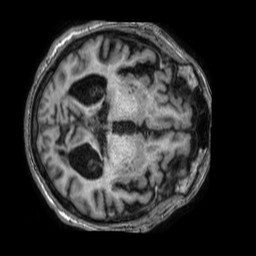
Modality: T1w
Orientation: axial
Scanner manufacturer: philips
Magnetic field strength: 1.5 T
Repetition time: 0.007119 s
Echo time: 0.003226 s